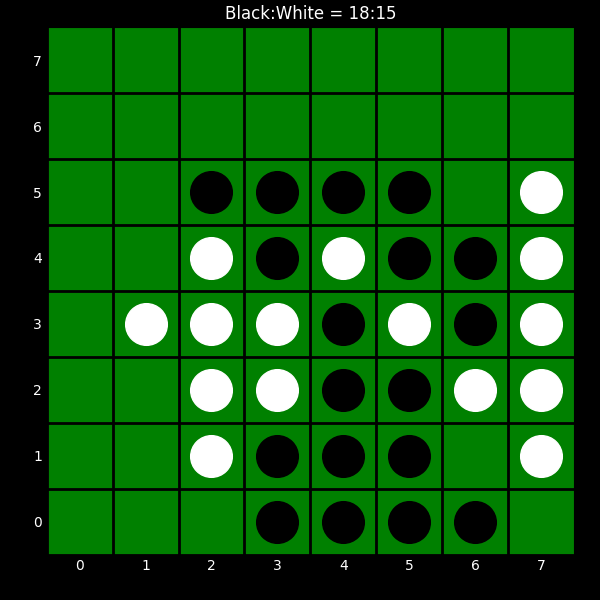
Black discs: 18
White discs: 15